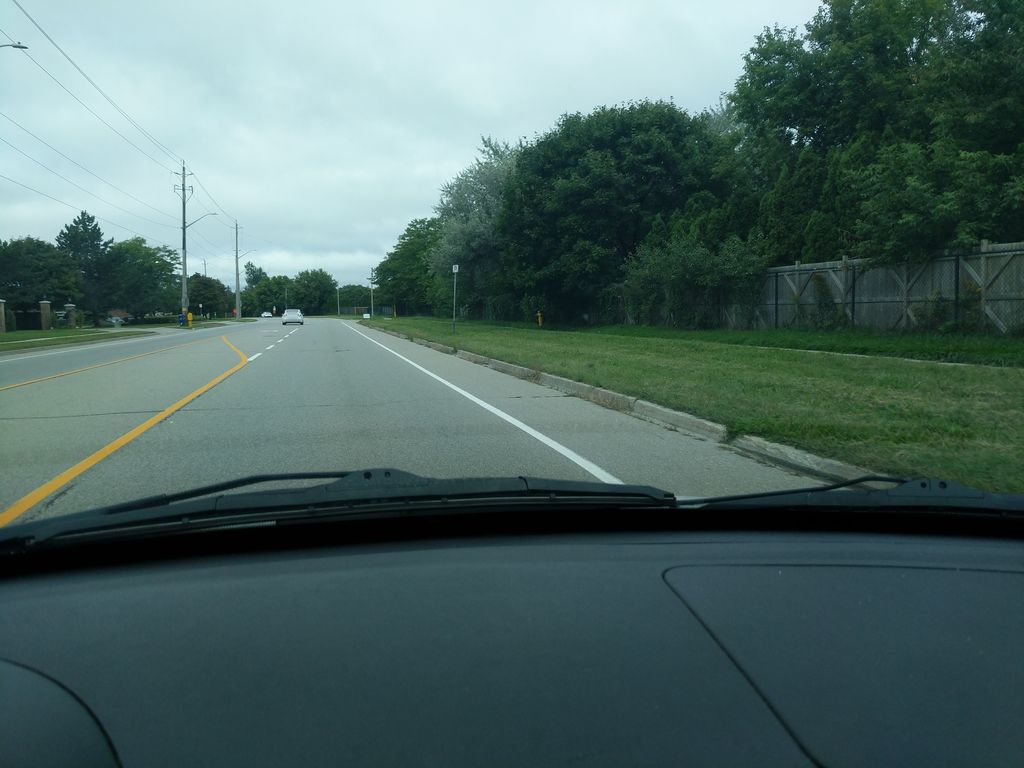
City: kitchener-waterloo